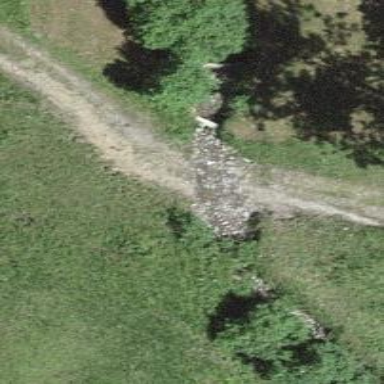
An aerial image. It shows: There is ford in the area.